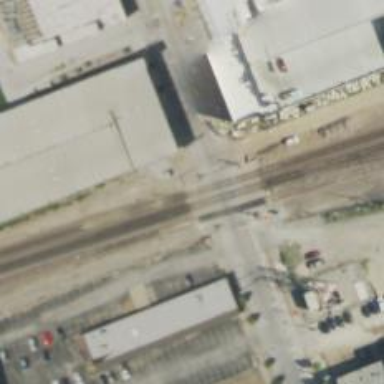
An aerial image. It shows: Crossing for the railway.